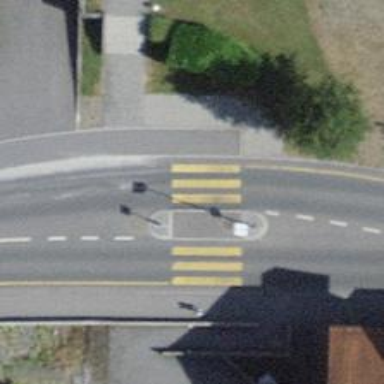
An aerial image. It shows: Footway surfaced with paving stones.